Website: lowes
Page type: store-pickup
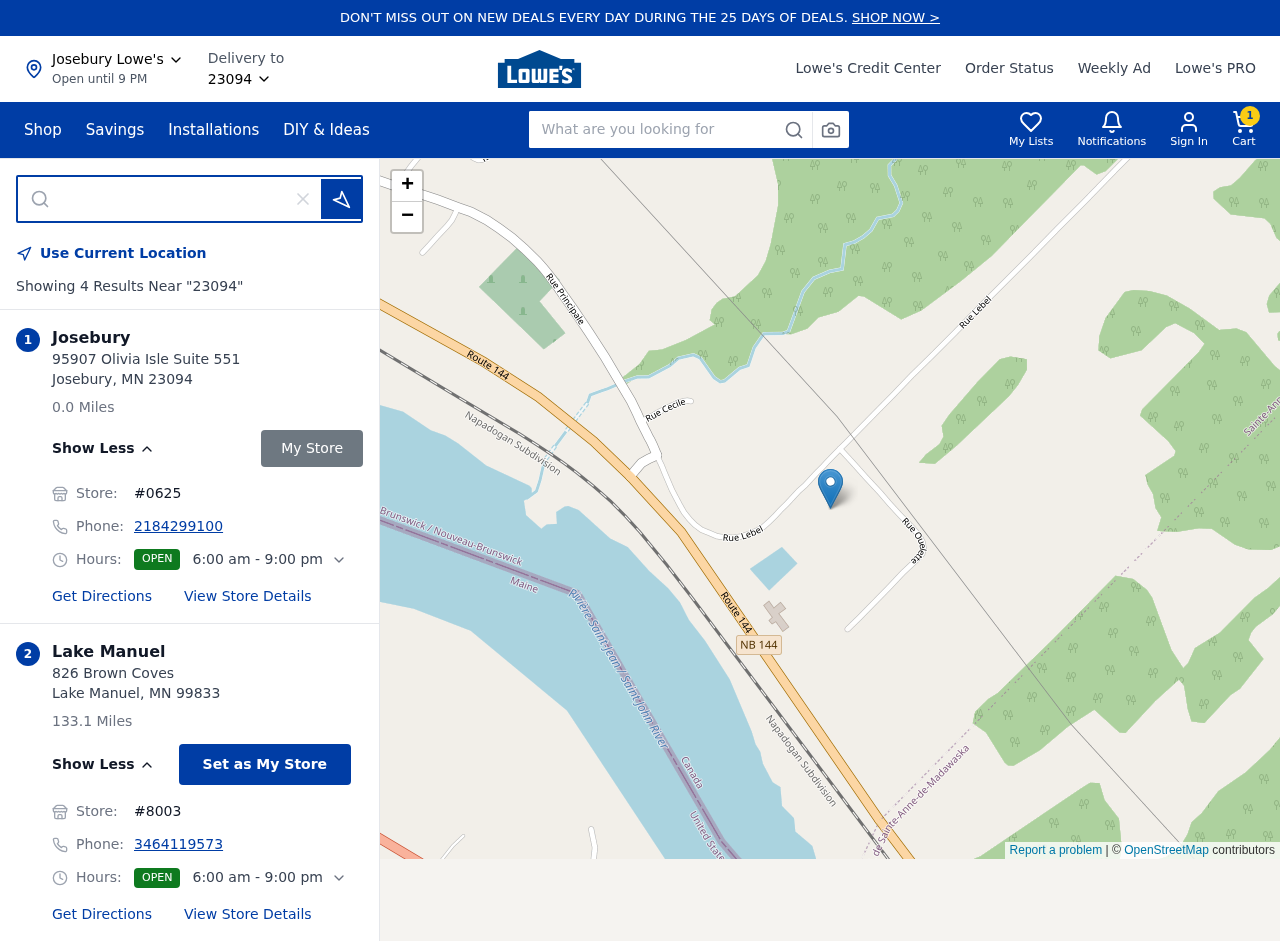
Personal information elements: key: PII_CITY
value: Josebury
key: PII_CITY2
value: Lake Manuel
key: PII_LOCATION1_STREET
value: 95907 Olivia Isle Suite 551
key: PII_LOCATION2_POSTCODE
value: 99833
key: PII_LOCATION2_STREET
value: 826 Brown Coves
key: PII_PHONE
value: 2184299100
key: PII_PHONE_ALT
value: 3464119573
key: PII_POSTCODE
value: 23094
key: PII_STATE_ABBR
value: MN
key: PII_POSTCODE3
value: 23094
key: PII_POSTCODE_FULL
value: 23094
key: PII_POSTCODE_NUMERIC
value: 23094
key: PII_STATE_ABBR2
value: MN
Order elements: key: ORDER_NUM_ITEMS
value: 1
Search elements: key: HEADER_SEARCH
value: What are you looking for
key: SEARCH_STORE_LOCATION
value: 23094